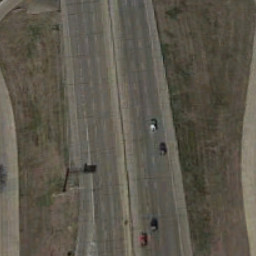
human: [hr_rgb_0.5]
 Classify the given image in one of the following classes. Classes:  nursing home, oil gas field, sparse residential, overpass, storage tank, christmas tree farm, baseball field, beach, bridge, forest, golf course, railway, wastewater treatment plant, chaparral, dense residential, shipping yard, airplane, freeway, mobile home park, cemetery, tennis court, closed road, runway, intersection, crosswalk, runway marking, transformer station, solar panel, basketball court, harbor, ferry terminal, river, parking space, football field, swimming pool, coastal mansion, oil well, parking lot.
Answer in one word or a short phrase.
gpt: freeway